Interaction volume radius: 5 \u00c5
Interaction volume height: 10 \u00c5
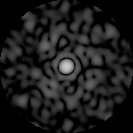
Disorder parameter: 0.852